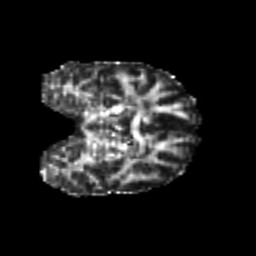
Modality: FA
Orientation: coronal
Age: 22
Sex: female
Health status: healthy
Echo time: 0.074 s